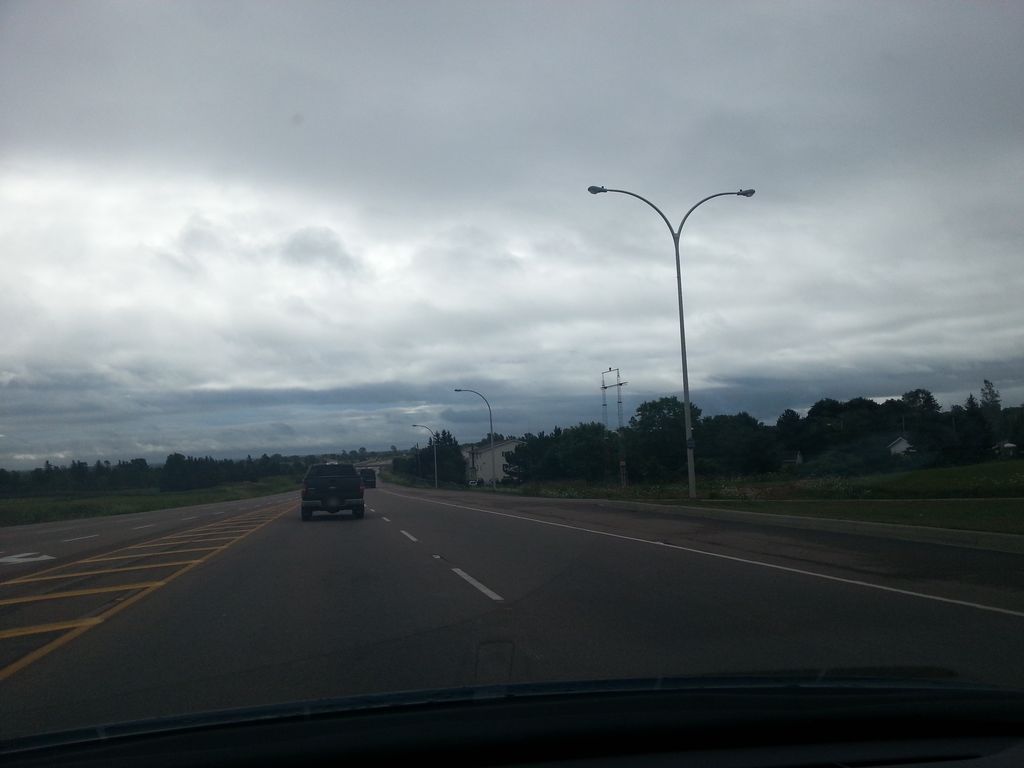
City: charlottetown